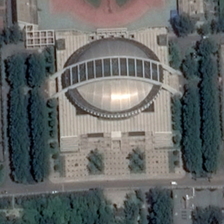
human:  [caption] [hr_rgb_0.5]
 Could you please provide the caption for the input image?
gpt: some green trees are around a circle silver gray center building .

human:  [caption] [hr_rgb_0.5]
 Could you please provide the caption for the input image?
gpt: some green trees are around a circle silver gray center building .

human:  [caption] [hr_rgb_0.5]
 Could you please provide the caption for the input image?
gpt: some green trees are around a circle silver gray center building .

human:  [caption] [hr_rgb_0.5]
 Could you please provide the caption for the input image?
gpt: some green trees are around a circle silver gray center building .

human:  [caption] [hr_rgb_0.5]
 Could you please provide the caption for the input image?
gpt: some green trees are around a circle silver gray center building .